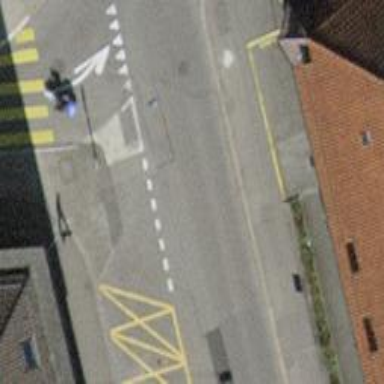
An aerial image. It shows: Uncontrolled zebra crossing.